Question: I have a problem with assign role to user. I'm using .net Core 2.1
I changed the registration method. During registration, I assign the role of "Admin" to the user being created.
'''
public async Task<IActionResult> OnPostAsync(string returnUrl = null)
{
returnUrl = returnUrl ?? Url.Content("~/");
if (ModelState.IsValid)
{
var db = new ApplicationDbContext(_optionsBuilder.Options);
var email = db.Users.Where(s => s.Email == Input.Email);
if (email.Count() != 0)
{
ViewData["duplicateEmail"] = "Email is already taken";
return Page();
}
var user = new IdentityUser { UserName = Input.UserName, Email = Input.Email };
var result = await _userManager.CreateAsync(user, Input.Password);
if (result.Succeeded)
{
_logger.LogInformation("User created a new account with password.");
var code = await _userManager.GenerateEmailConfirmationTokenAsync(user);
var callbackUrl = Url.Page(
"/Account/ConfirmEmail",
pageHandler: null,
values: new { userId = user.Id, code = code },
protocol: Request.Scheme);
await _emailSender.SendEmailAsync(Input.Email, "Confirm your email",
$"Please confirm your account by <a href='{HtmlEncoder.Default.Encode(callbackUrl)}'>clicking here</a>.");
//#############
if(!await _roleManager.RoleExistsAsync("Admin"))
{
await _userManager.AddToRoleAsync(user, "Admin");
}
//################
await _signInManager.SignInAsync(user, isPersistent: false);
return LocalRedirect(returnUrl);
}
foreach (var error in result.Errors)
{
ModelState.AddModelError(string.Empty, error.Description);
}
}
// If we got this far, something failed, redisplay form
return Page();
}
}
'''
I added only code between hashtags.
After starting the application, when i click registration, i see

I tried to add
'''
services.AddIdentity<IdentityUser,IdentityRole>()
.AddDefaultUI()
.AddEntityFrameworkStores<ApplicationDbContext>();
'''
to
'startup'
but it does not work.
How i'm doinw wrong?
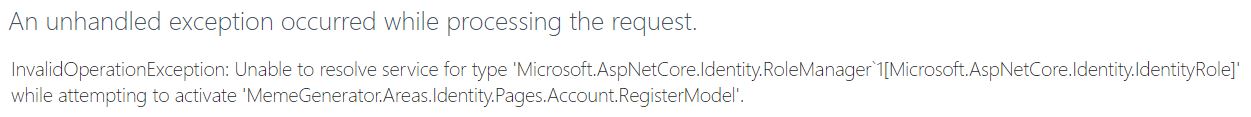
Answer: You need to inject 'RoleManager<IdentityRole>' in RegisterModel like:
'''
public class RegisterModel : PageModel
{
private readonly RoleManager<IdentityRole> _roleManager;
private readonly SignInManager<IdentityUser> _signInManager;
private readonly UserManager<IdentityUser> _userManager;
private readonly ILogger<RegisterModel> _logger;
private readonly IEmailSender _emailSender;
public RegisterModel(
RoleManager<IdentityRole> roleManager,
UserManager<IdentityUser> userManager,
SignInManager<IdentityUser> signInManager,
ILogger<RegisterModel> logger,
IEmailSender emailSender)
{
_roleManager = roleManager;
_userManager = userManager;
_signInManager = signInManager;
_logger = logger;
_emailSender = emailSender;
}
'''
Then try to add 'AddRoleManager' to your configureServices like:
'''
services.AddIdentity<IdentityUser, IdentityRole>()
.AddRoleManager<RoleManager<IdentityRole>>()
.AddDefaultUI()
.AddDefaultTokenProviders()
.AddEntityFrameworkStores<ApplicationDbContext>();
'''